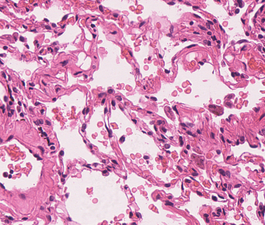
Tumor epithelial tissue: no
Tumor-associated stroma tissue: no
Normal tissue: yes